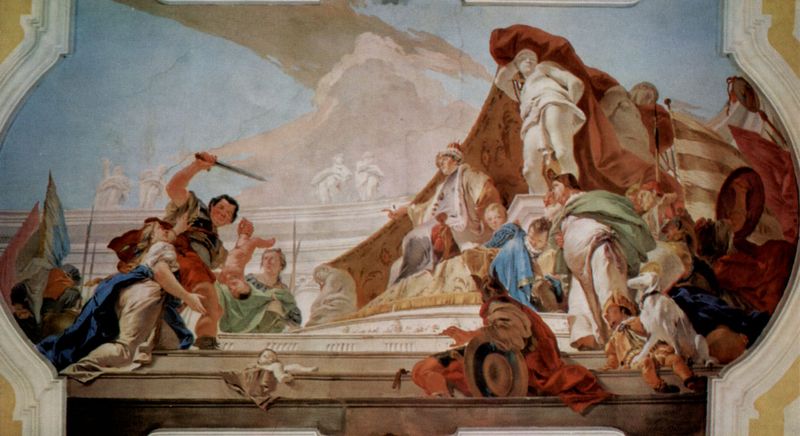
Titel: Das Urteil des Salomo
Künstler: Giovanni Battista Tiepolo
Standort: Udine
Institution: Museo Diocesano e Gallerie del Tiepolo
Schlagwörter: blau, gemälde, himmel, kampf, kämpfer, mann, umhang, weiß, wolken, frauen, gelb, grün, menschen, mädchen, braun, bunt, frau, hut, kleid, männer, profil, ausblick, hund, rot, wolke, malerei, ornament, mütze, wand, architektur, barock, herodes, mord, rahmen, stein, bild, vorhang, öl, horizont, kirche, figur, stoff, decke, gewänder, kind, klassizismus, mutter, kinder, engel, putte, skulptur, statue, hellblau, relief, fahnen, italien, perspektive, fahne, figuren, schlacht, treppe, treppen, könig, papst, thron, detail, wandgemälde, wandmalerei, stuck, stufe, stufen, junge, schild, gewölbe, schwert, knien, damast, fürst, puppe, rom, sims, gesims, statuen, jesus, untersicht, verkürzung, ermordung, krieger, schwart, baldachin, umhänge, heilige, deckengemälde, fresko, maria, zelt, bund, säugling, deckenmalerei, froschperspektive, würzburg, antke, frsko, tiepolo, deckenfresko, kindermord, bethlehem, deckenbild, schwet, salomon, horizong, quadratura, von unten, könig herodes, schiedsspruch, papt